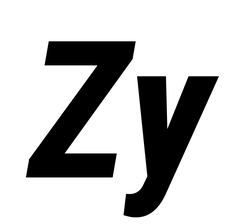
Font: Roboto-Italic_Condensed_ExtraBold_Italic